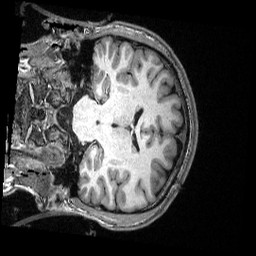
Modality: T1w
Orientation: coronal
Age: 27
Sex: male
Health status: ill
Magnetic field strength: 3 T
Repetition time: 2.53 s
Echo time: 0.00331 s